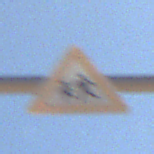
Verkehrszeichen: KinderRechts
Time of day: Midday
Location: Outdoor (Nature)
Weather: Clear
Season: NotSpecified
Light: Natural